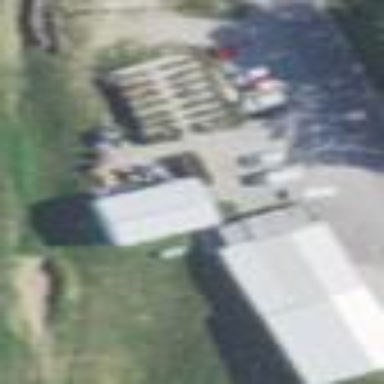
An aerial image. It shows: Country store building.